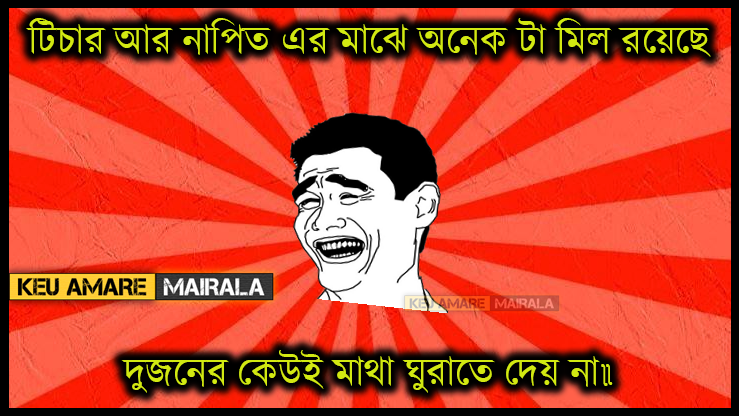
Caption: টিচার আর নাপিতের মাঝে অনকে মিল রয়েছে দুজনের কেউই মাথা ঘুরাতে দেয় না
Label: hate